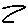
Label: zigzag